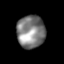
Tissue: lung
Cell type: Epithelial cells
Senescence score: 0.5512
Nuclear area (px): 902
Mean DAPI intensity: 127.398